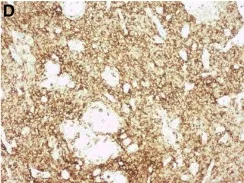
Immunohistochemical stains. CD56.
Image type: pathology (immunostaining)